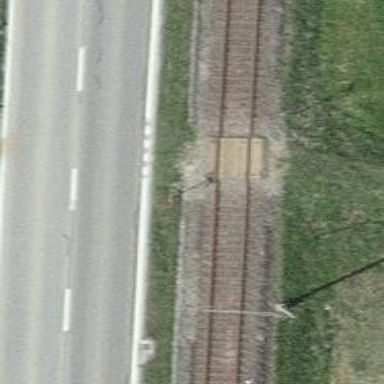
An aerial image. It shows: Level crossing with saltire marking.